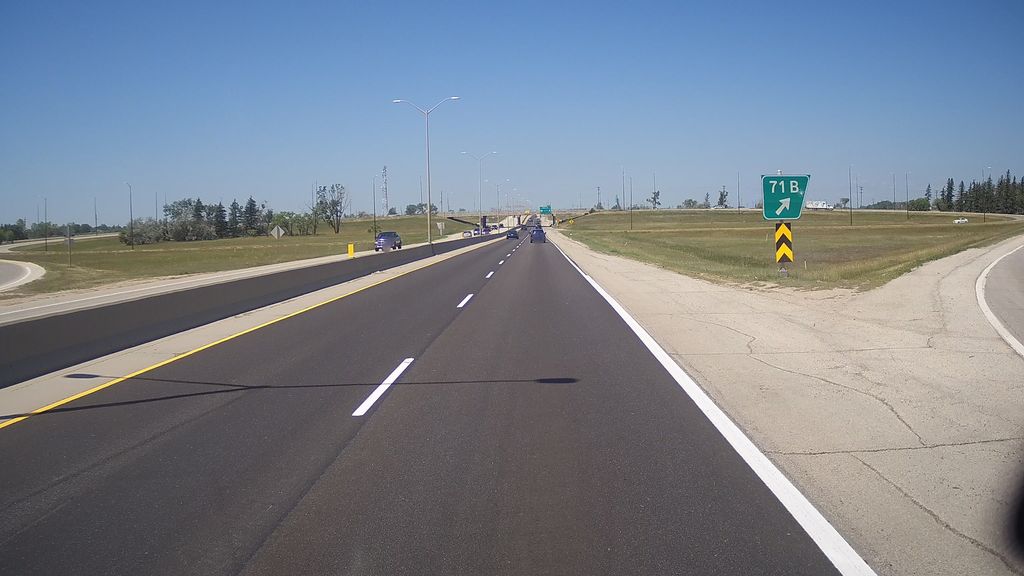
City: winnipeg